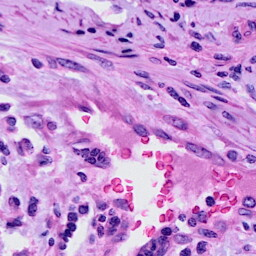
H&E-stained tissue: Cervix